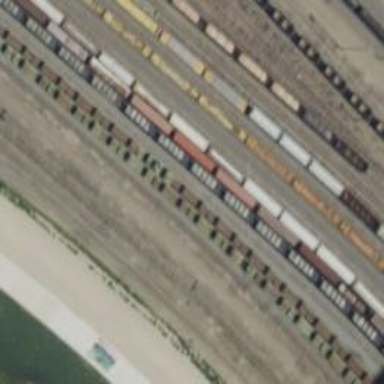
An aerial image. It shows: Railway siding with rails.